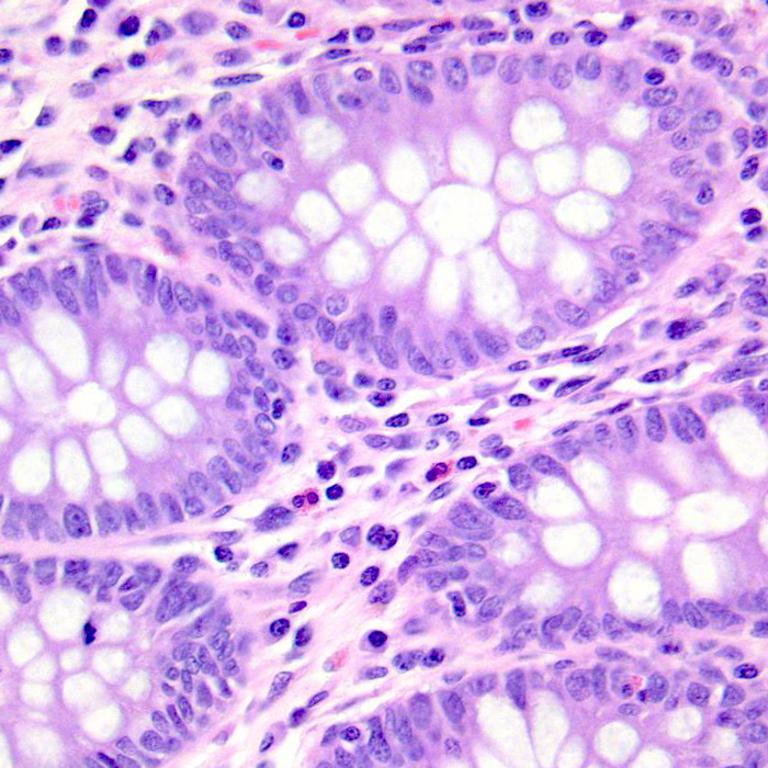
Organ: colon
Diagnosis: benign